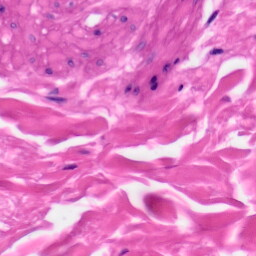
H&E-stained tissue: Skin